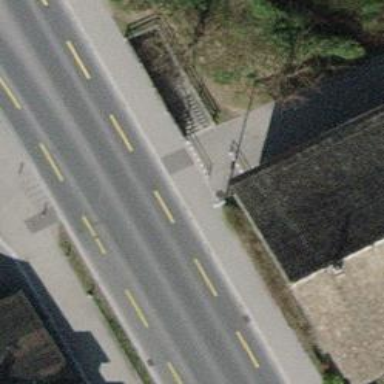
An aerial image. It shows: Set of steps on the road.